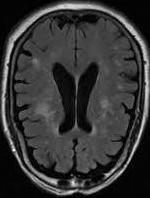
Label: notumor